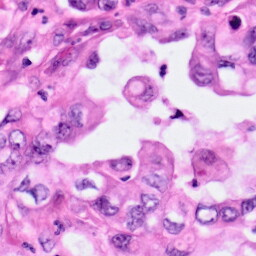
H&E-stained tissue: Pancreatic